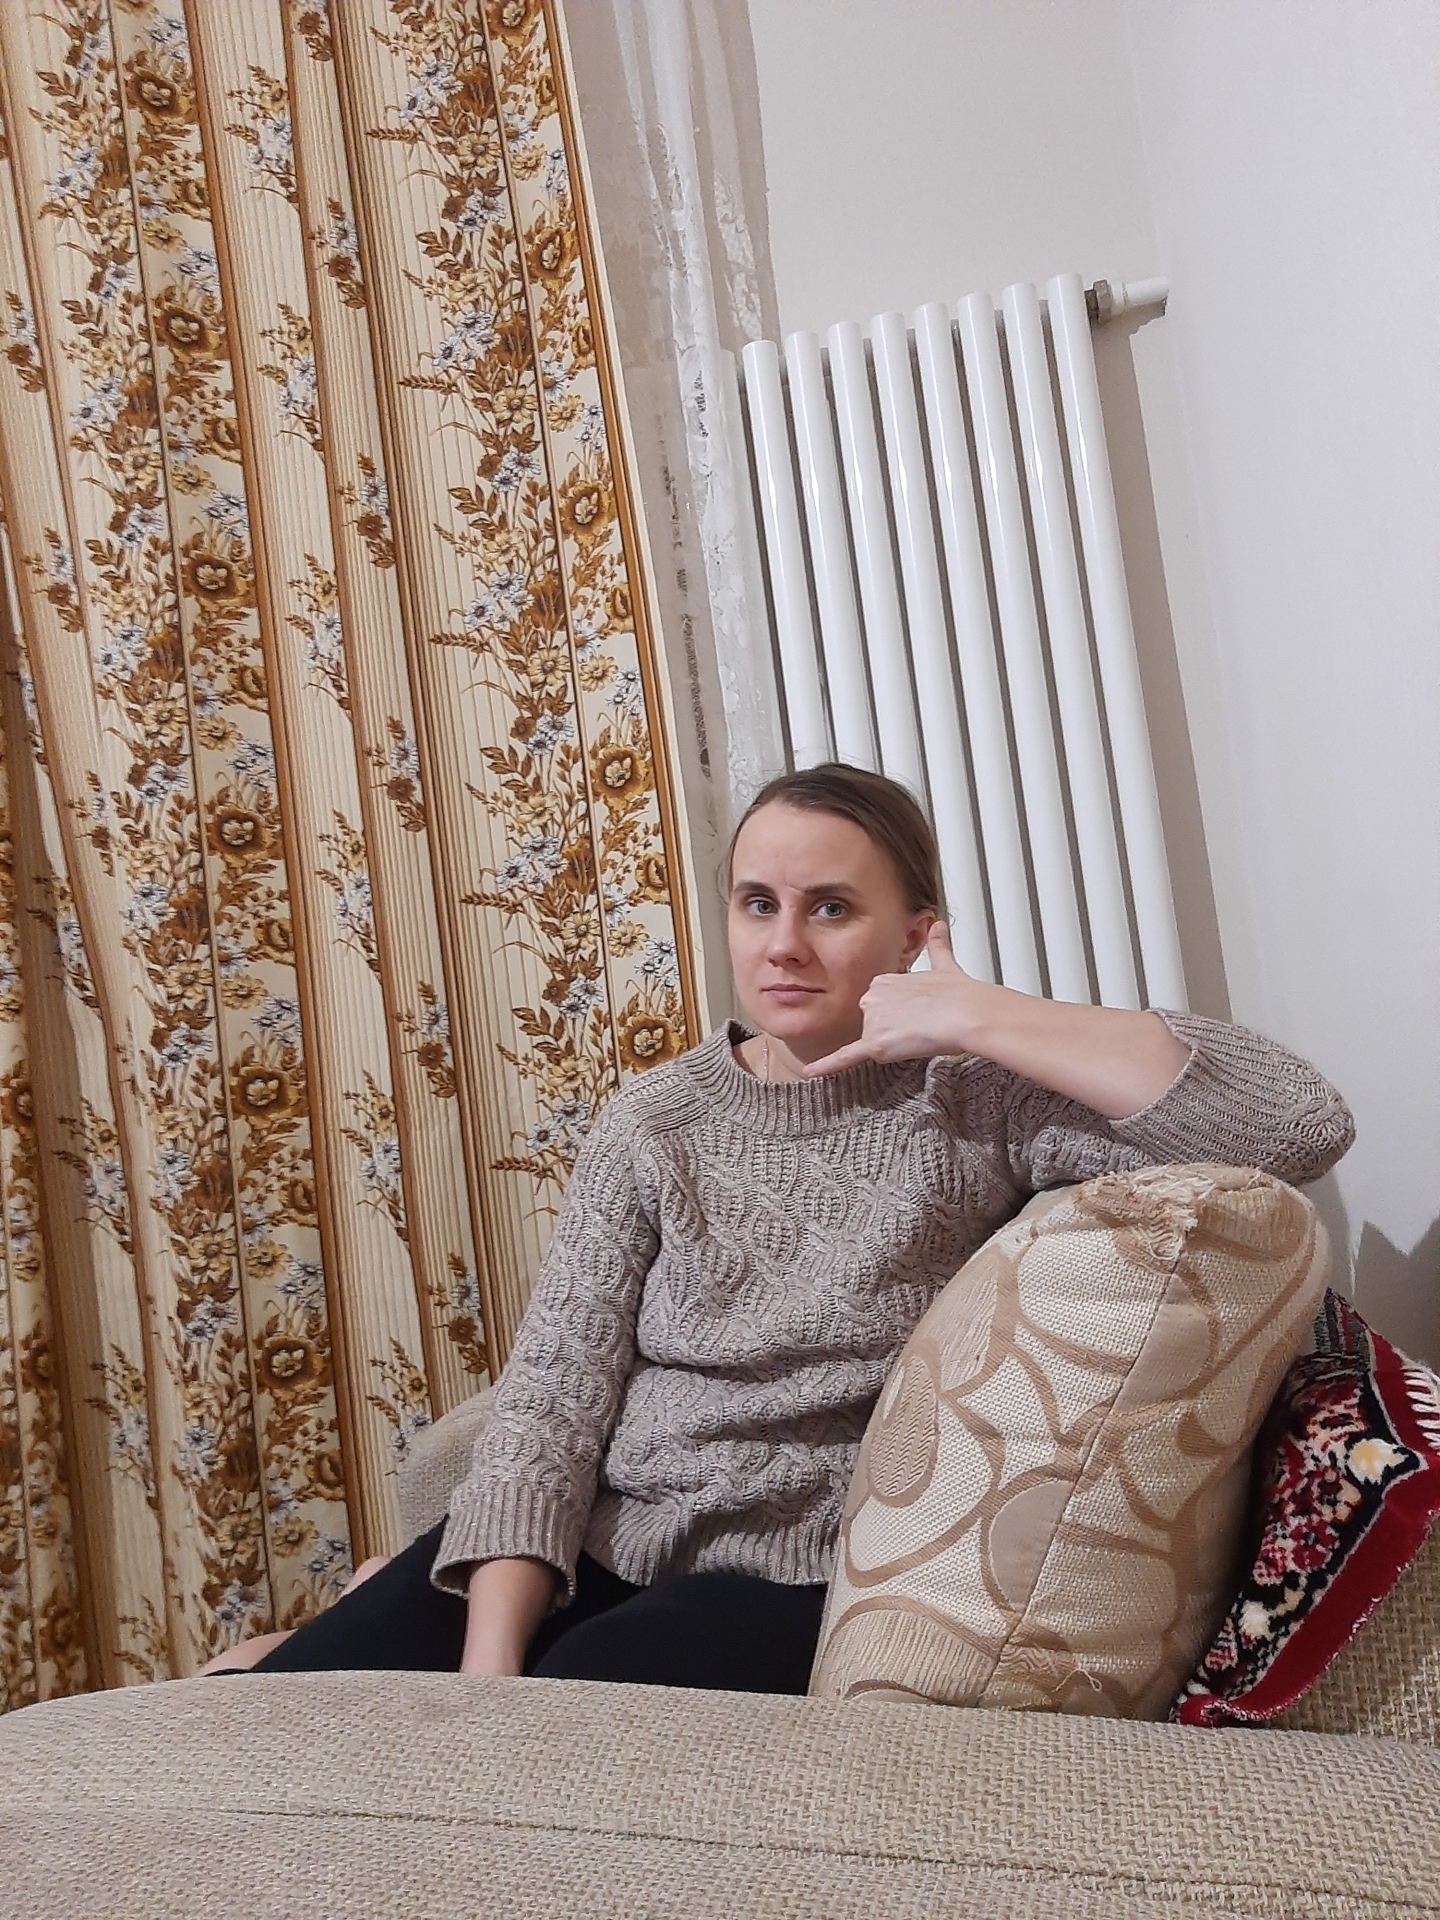
Label: clear